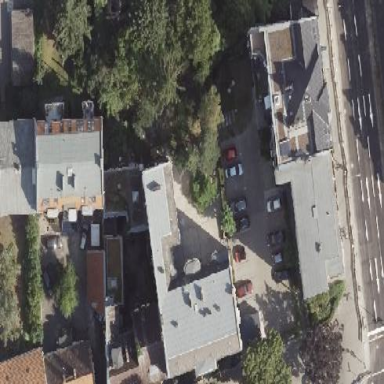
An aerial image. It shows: Building with apartments featuring roof made of roof tiles in double saltbox shape.